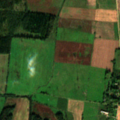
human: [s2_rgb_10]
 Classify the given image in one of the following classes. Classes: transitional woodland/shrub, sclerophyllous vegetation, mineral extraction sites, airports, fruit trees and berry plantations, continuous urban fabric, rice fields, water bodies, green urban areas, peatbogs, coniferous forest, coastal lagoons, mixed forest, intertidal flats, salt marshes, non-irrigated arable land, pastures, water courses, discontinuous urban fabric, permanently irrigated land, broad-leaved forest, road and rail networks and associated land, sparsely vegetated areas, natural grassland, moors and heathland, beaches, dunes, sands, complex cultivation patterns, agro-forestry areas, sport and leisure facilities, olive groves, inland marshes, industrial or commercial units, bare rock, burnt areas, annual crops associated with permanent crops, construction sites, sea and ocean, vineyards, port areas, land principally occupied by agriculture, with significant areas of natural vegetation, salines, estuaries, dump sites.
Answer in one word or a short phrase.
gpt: non-irrigated arable land, pastures, complex cultivation patterns, broad-leaved forest, mixed forest